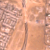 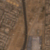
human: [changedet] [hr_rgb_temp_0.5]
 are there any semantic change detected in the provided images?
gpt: An elongated green area was created next to the street.